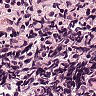
Metastatic tissue present: no